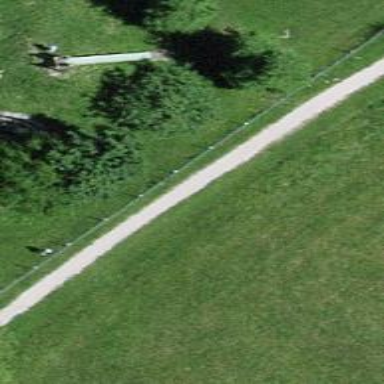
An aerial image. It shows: Compacted path.